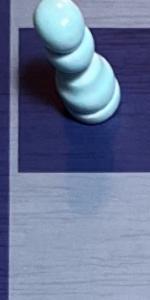
Label: Empty